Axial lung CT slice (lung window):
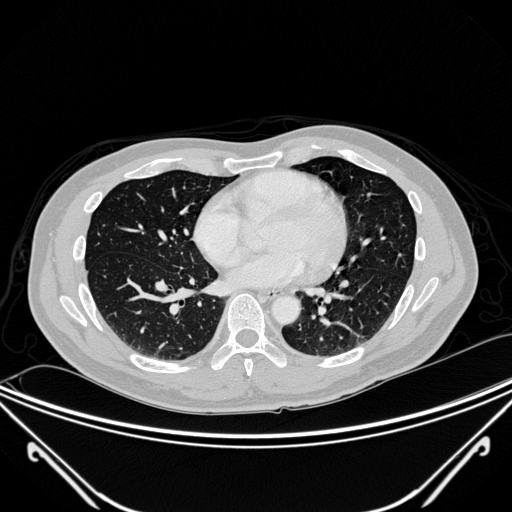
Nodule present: no